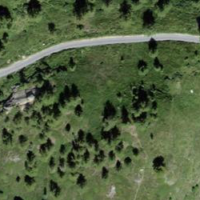
EUNIS habitat code: 41
Species observed at this site:
Cyaniris semiargus
Anthus spinoletta